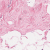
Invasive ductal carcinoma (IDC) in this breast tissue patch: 0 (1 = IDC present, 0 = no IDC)